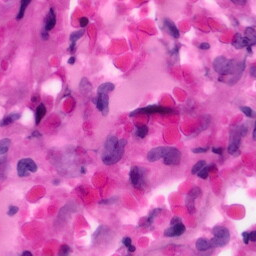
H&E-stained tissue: Pancreatic